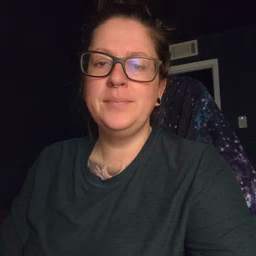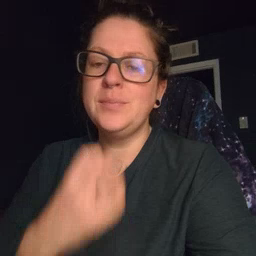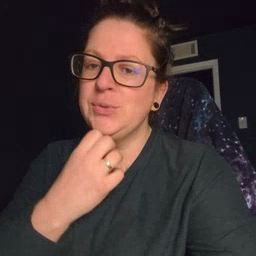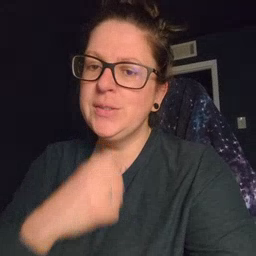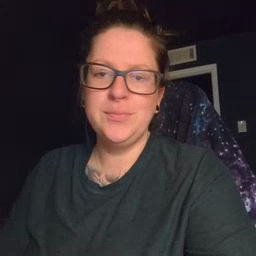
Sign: underwear